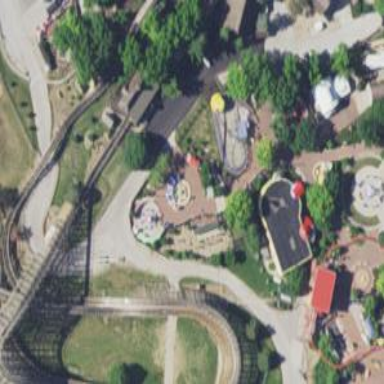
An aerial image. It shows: Miniature railway.